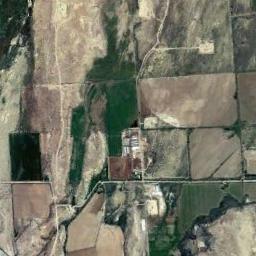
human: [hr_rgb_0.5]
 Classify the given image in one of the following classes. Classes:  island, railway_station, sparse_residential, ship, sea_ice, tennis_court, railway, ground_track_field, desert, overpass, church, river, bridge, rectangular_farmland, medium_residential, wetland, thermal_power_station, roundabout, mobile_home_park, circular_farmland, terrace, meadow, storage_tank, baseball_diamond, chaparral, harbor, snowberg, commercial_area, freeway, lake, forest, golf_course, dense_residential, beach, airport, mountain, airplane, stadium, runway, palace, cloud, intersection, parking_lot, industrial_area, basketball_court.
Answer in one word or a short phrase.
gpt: circular_farmland